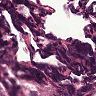
Metastatic tissue present: no